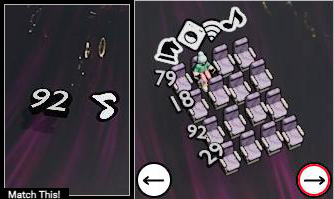
Task: seats
Answer: no